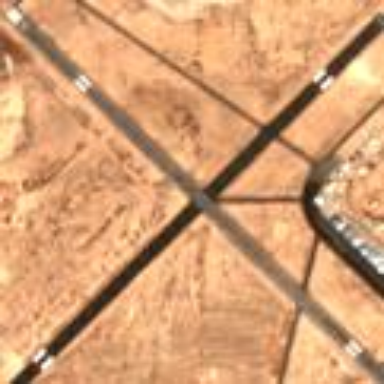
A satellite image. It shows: Asphalt runway at the airport.